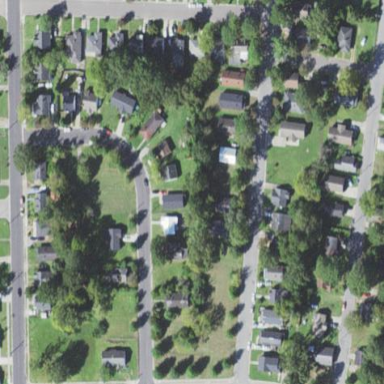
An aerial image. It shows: Residential area within neighborhood.